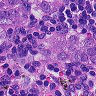
Metastatic tissue present: yes